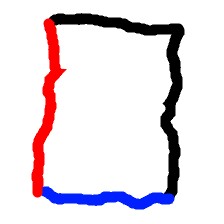
Shape: rectangle